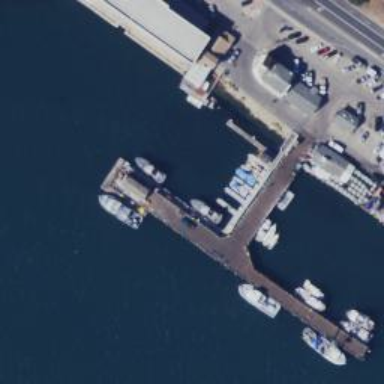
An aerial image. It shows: Man-made pier.